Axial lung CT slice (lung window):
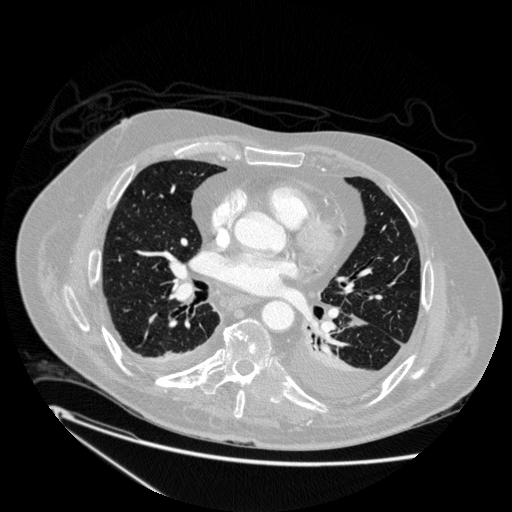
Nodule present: no